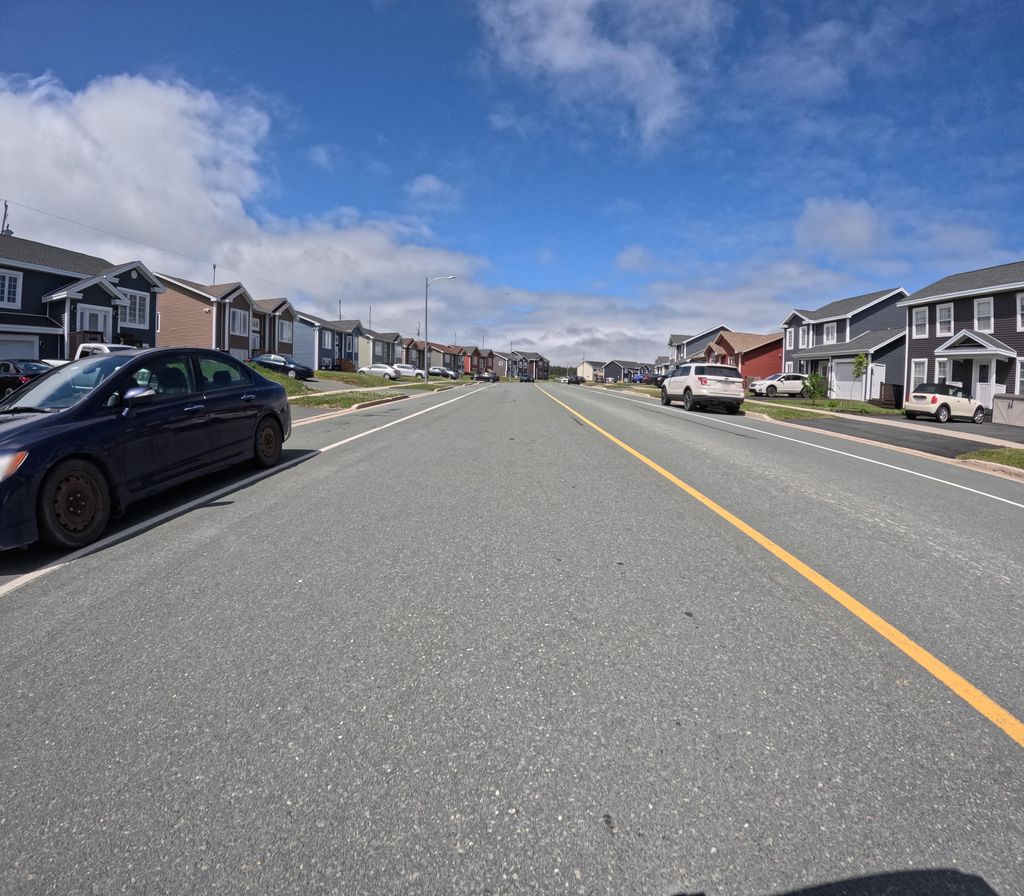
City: st_johns